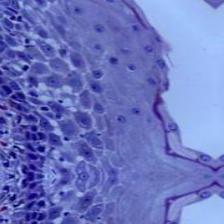
Diagnosis: Normal